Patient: sex M, age 42
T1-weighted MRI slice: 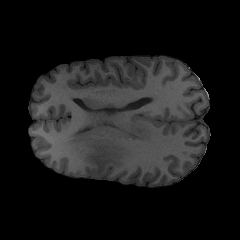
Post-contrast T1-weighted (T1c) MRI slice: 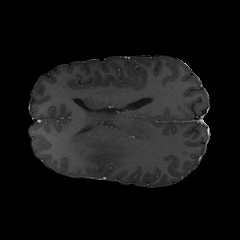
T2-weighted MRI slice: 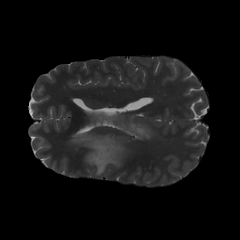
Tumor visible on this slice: yes
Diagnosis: Astrocytoma, IDH-mutant
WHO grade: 3